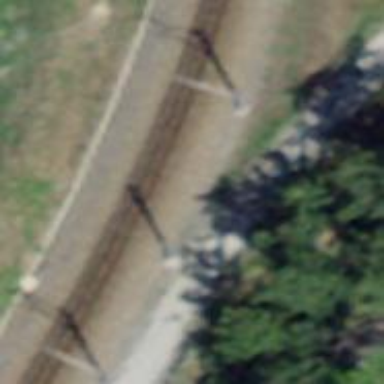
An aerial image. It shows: Catenary mast for power lines.